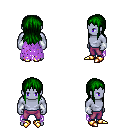
a pixel art fantasy rpg character, male body template, dark elf, purple skin, maroon tattered cape, magenta pants, green unkempt hairstyle, white cloth bracers, gold boots, four views (front, back, left, right), 2x2 character sprite sheet, small pixel art, hard edges, no anti-aliasing